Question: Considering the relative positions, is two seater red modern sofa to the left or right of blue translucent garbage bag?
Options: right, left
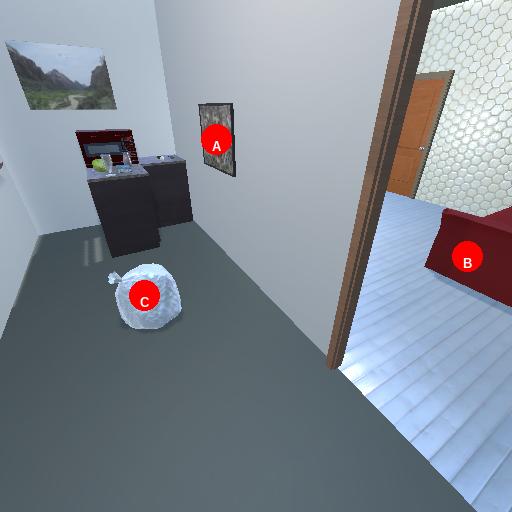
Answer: right